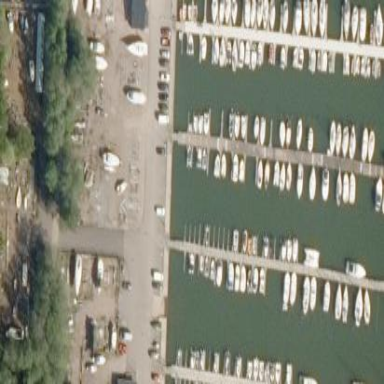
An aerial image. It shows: Marina area for leisure land.